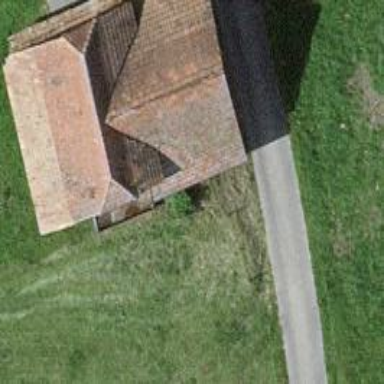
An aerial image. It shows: Rural barn.